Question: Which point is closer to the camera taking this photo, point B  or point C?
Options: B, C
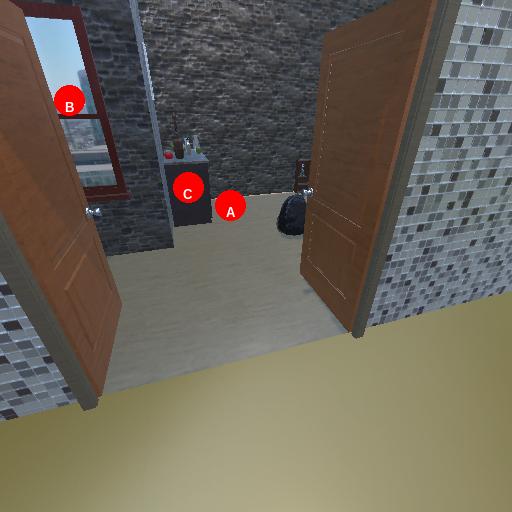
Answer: B